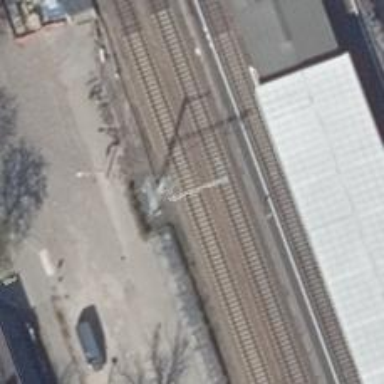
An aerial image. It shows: Milestone along the railway track with catenary mast.